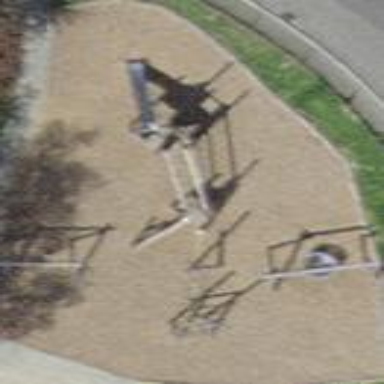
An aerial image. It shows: Playground area for leisure land.